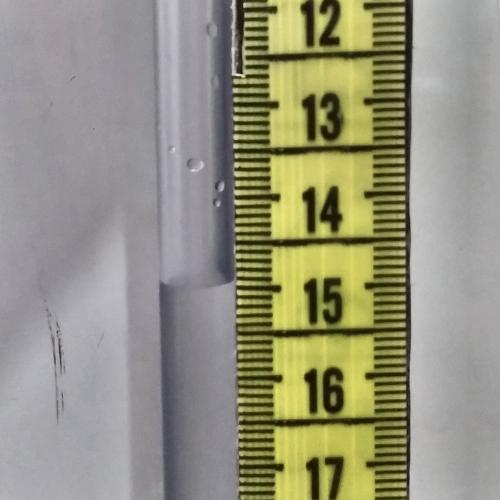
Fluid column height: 14.9 cm